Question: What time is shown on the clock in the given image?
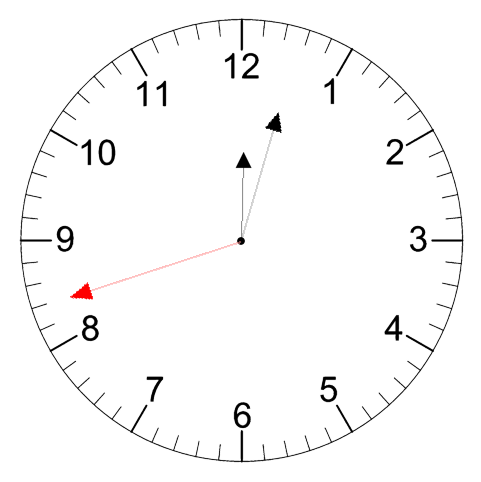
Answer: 12:02:42